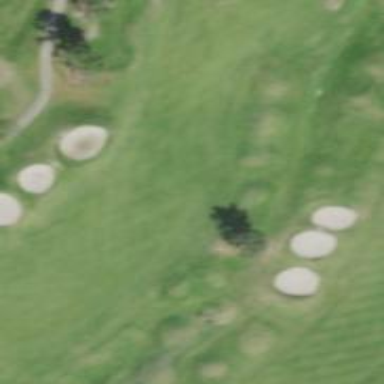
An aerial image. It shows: Golf hole.